Interaction volume radius: 10 \u00c5
Interaction volume height: 25 \u00c5
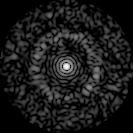
Disorder parameter: 0.8594